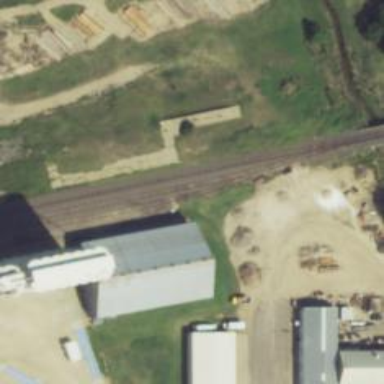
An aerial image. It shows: Railway siding for service.